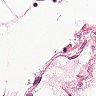
Metastatic tissue present: no